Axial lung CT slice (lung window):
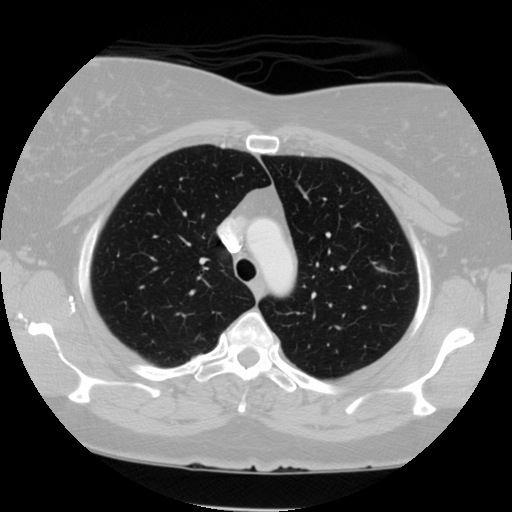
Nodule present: no